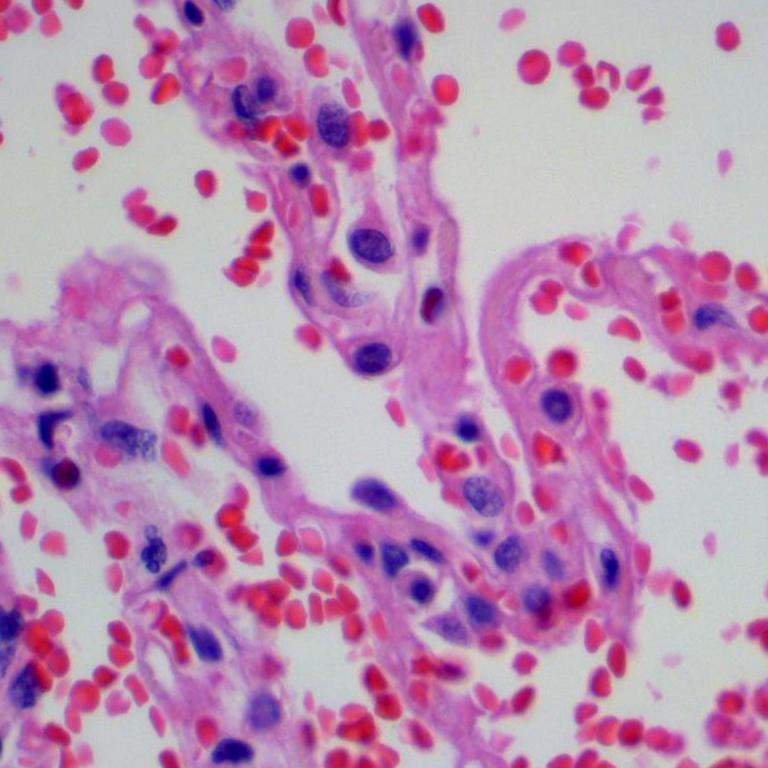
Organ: lung
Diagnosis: benign